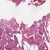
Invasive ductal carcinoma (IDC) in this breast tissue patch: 0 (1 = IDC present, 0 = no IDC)